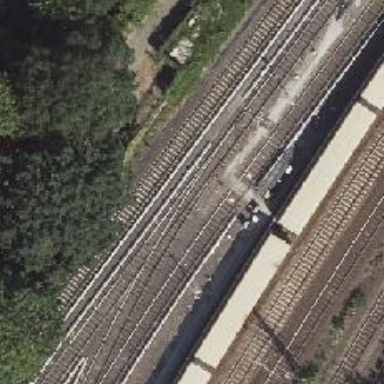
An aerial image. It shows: Yard used for service maintenance of electrified light rail railway.